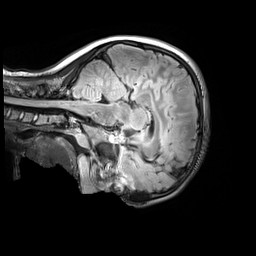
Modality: FLAIR
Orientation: sagittal
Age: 13
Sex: female
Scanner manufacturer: siemens
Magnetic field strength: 3 T
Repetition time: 5 s
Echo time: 0.388 s